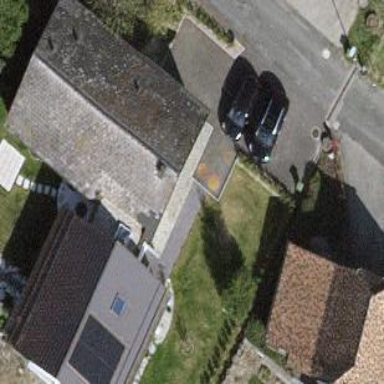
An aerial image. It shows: Simple house.